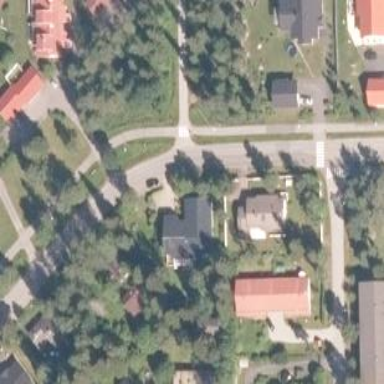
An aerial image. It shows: Marked road crossing.